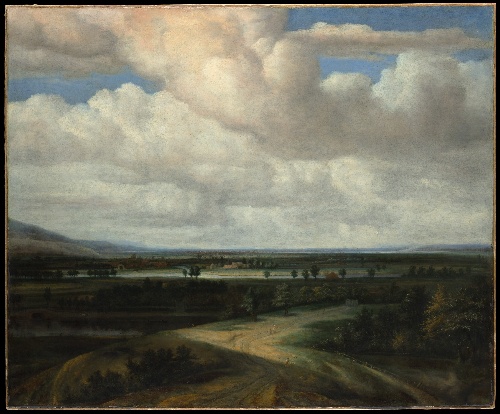
Title: A Panoramic Landscape with a Country Estate
Artist: Philips Koninck
Artist bio: Dutch, Amsterdam 1619–1688 Amsterdam
Date: ca. 1649
Object type: Painting
Classification: Paintings
Medium: Oil on canvas
Dimensions: 56 3/8 x 68 1/4 in. (143.2 x 173.4 cm)
Department: European Paintings
Credit line: John Stewart Kennedy Fund, 1911
Accession year: 1911
Repository: Metropolitan Museum of Art, New York, NY
Tags: Roads|Landscapes|Clouds|Human Figures